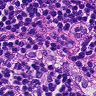
Metastatic tissue present: yes